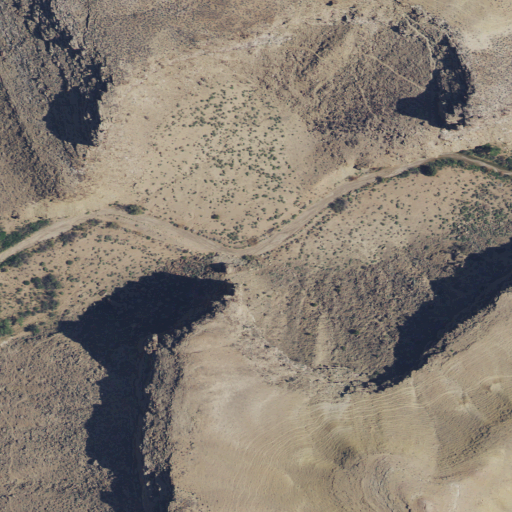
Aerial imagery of valley in Utah named Rattlesnake Canyon containing shrub, evergreen forest, woody wetlands, and barren land